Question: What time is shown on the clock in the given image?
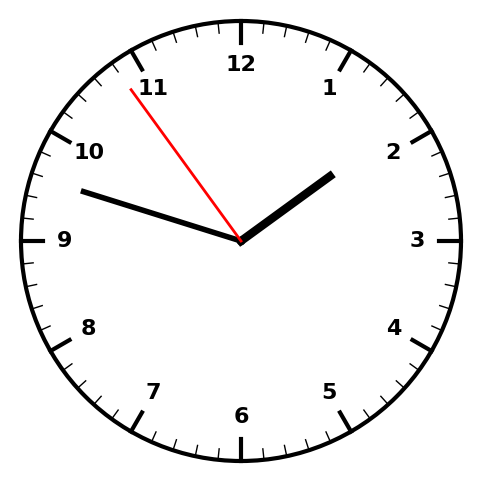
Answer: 01:47:54